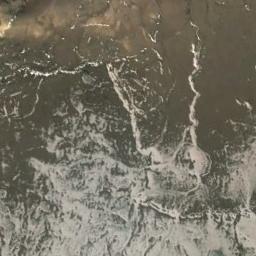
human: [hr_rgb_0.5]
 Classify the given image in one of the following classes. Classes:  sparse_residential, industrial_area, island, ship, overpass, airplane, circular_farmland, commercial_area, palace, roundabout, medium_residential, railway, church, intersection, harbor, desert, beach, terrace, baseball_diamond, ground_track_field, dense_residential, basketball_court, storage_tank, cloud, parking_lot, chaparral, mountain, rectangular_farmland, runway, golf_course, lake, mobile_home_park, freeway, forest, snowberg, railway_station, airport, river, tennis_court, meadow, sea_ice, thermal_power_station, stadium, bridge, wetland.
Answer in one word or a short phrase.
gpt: desert